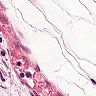
Metastatic tissue present: no